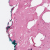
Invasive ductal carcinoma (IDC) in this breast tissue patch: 0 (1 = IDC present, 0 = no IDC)